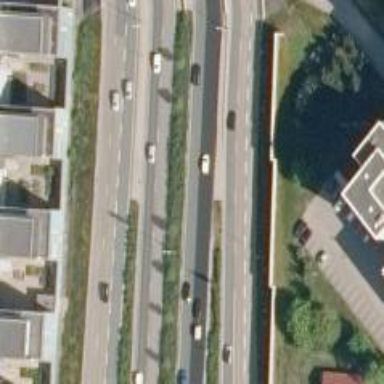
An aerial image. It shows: Trunk link road with asphalt surface.